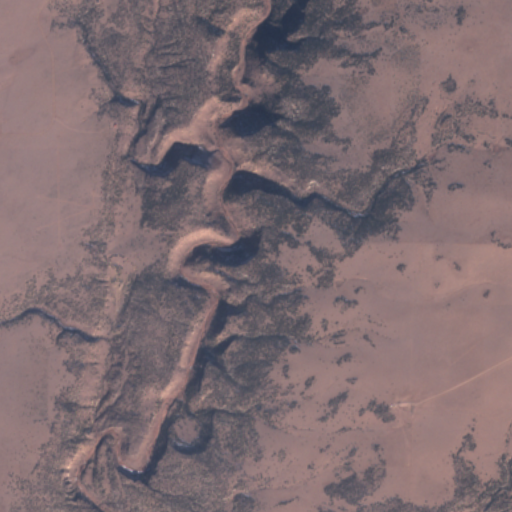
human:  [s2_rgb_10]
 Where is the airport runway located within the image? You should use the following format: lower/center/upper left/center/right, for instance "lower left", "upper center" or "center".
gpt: The airport runway is located in the upper left of the image.
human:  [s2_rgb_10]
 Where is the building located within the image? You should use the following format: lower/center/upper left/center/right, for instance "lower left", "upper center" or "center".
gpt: The building is located in the center left of the image.
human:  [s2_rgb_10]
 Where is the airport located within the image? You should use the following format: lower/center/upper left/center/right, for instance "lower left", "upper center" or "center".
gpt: There is no airport in the image.